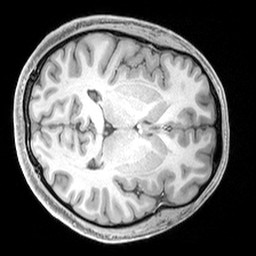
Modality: T1w
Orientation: axial
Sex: male
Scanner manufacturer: siemens
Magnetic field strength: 3 T
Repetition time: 2.3 s
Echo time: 0.00226 s